Interaction volume radius: 5 \u00c5
Interaction volume height: 25 \u00c5
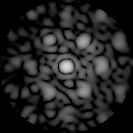
Disorder parameter: 0.5026